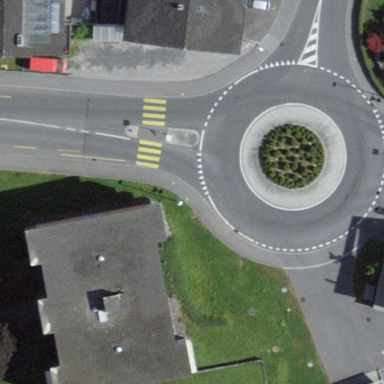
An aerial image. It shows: Secondary road around roundabout.